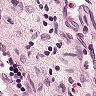
Metastatic tissue present: no